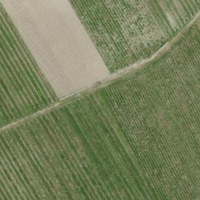
EUNIS habitat code: 24
Species observed at this site:
Viburnum tinus